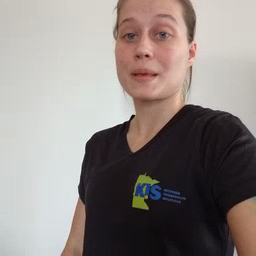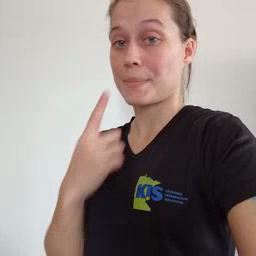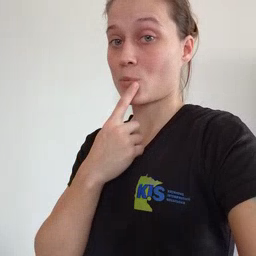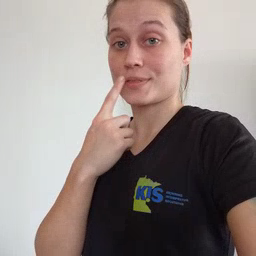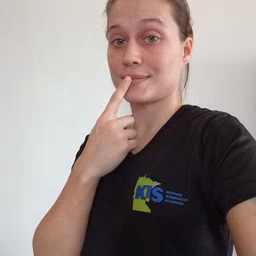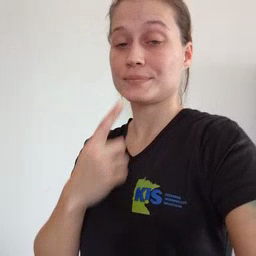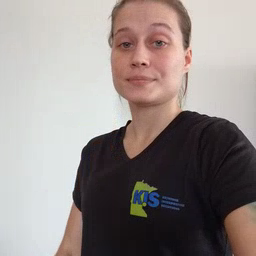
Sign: mouth